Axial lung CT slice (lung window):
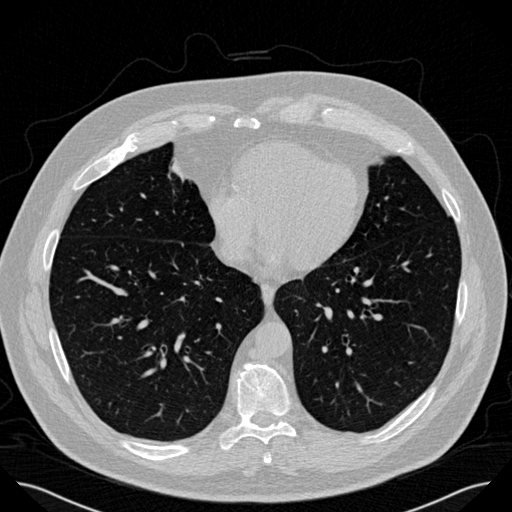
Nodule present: no